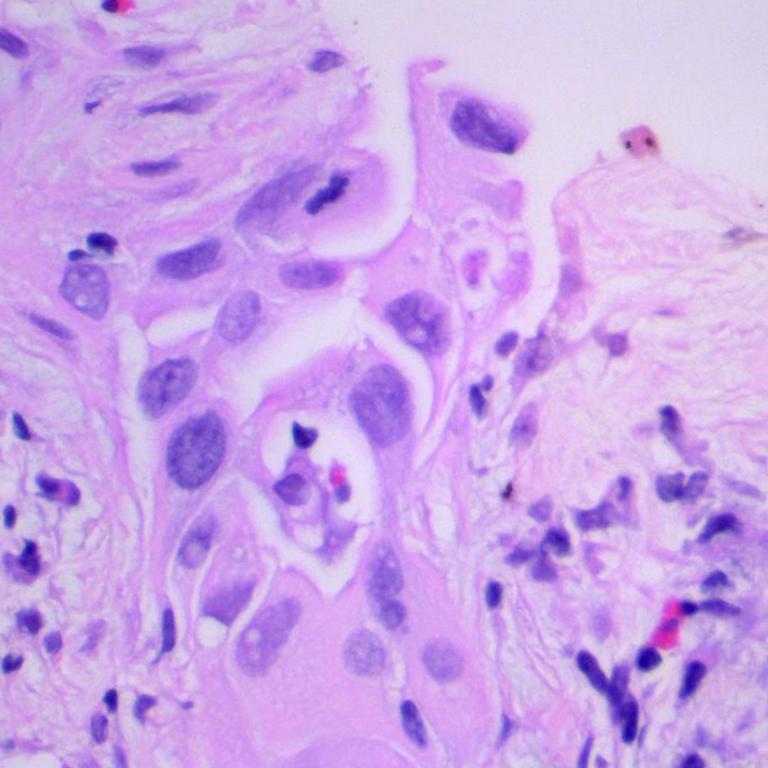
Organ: lung
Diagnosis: adenocarcinomas